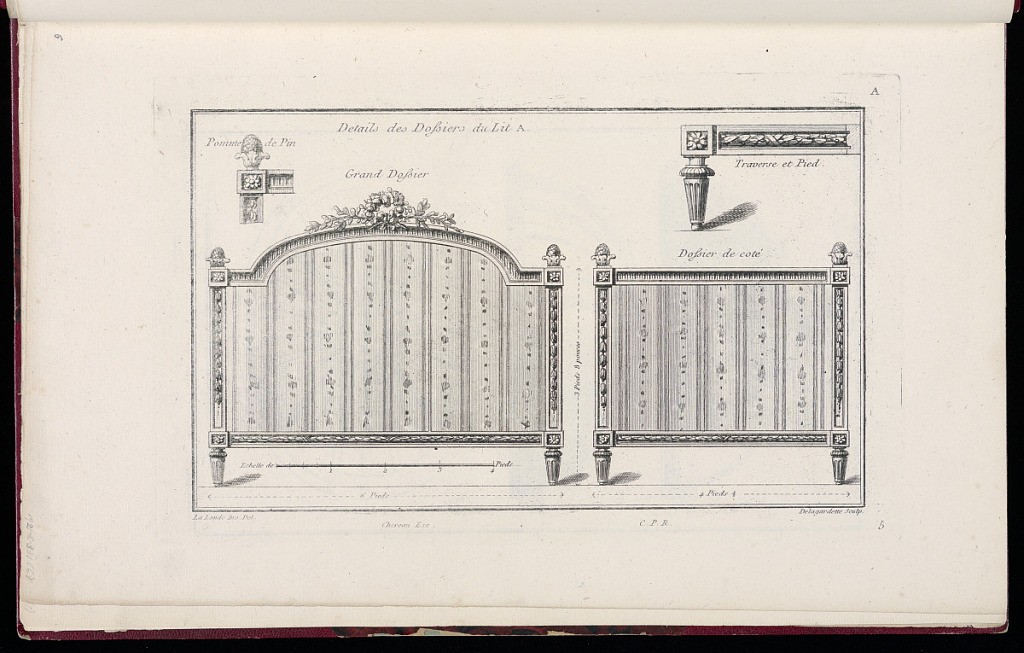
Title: Details des Dossiers du Lit A
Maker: Richard de Lalonde, French, active 1780–96
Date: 1775-1788
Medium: Etching on off-white laid paper
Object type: Print
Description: Details for the sideboards of the "Lit à trois dossiers" (1921-6-331-4), as well as the pinecone finial for the bed legs. The plate is signed and numbered.